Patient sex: M
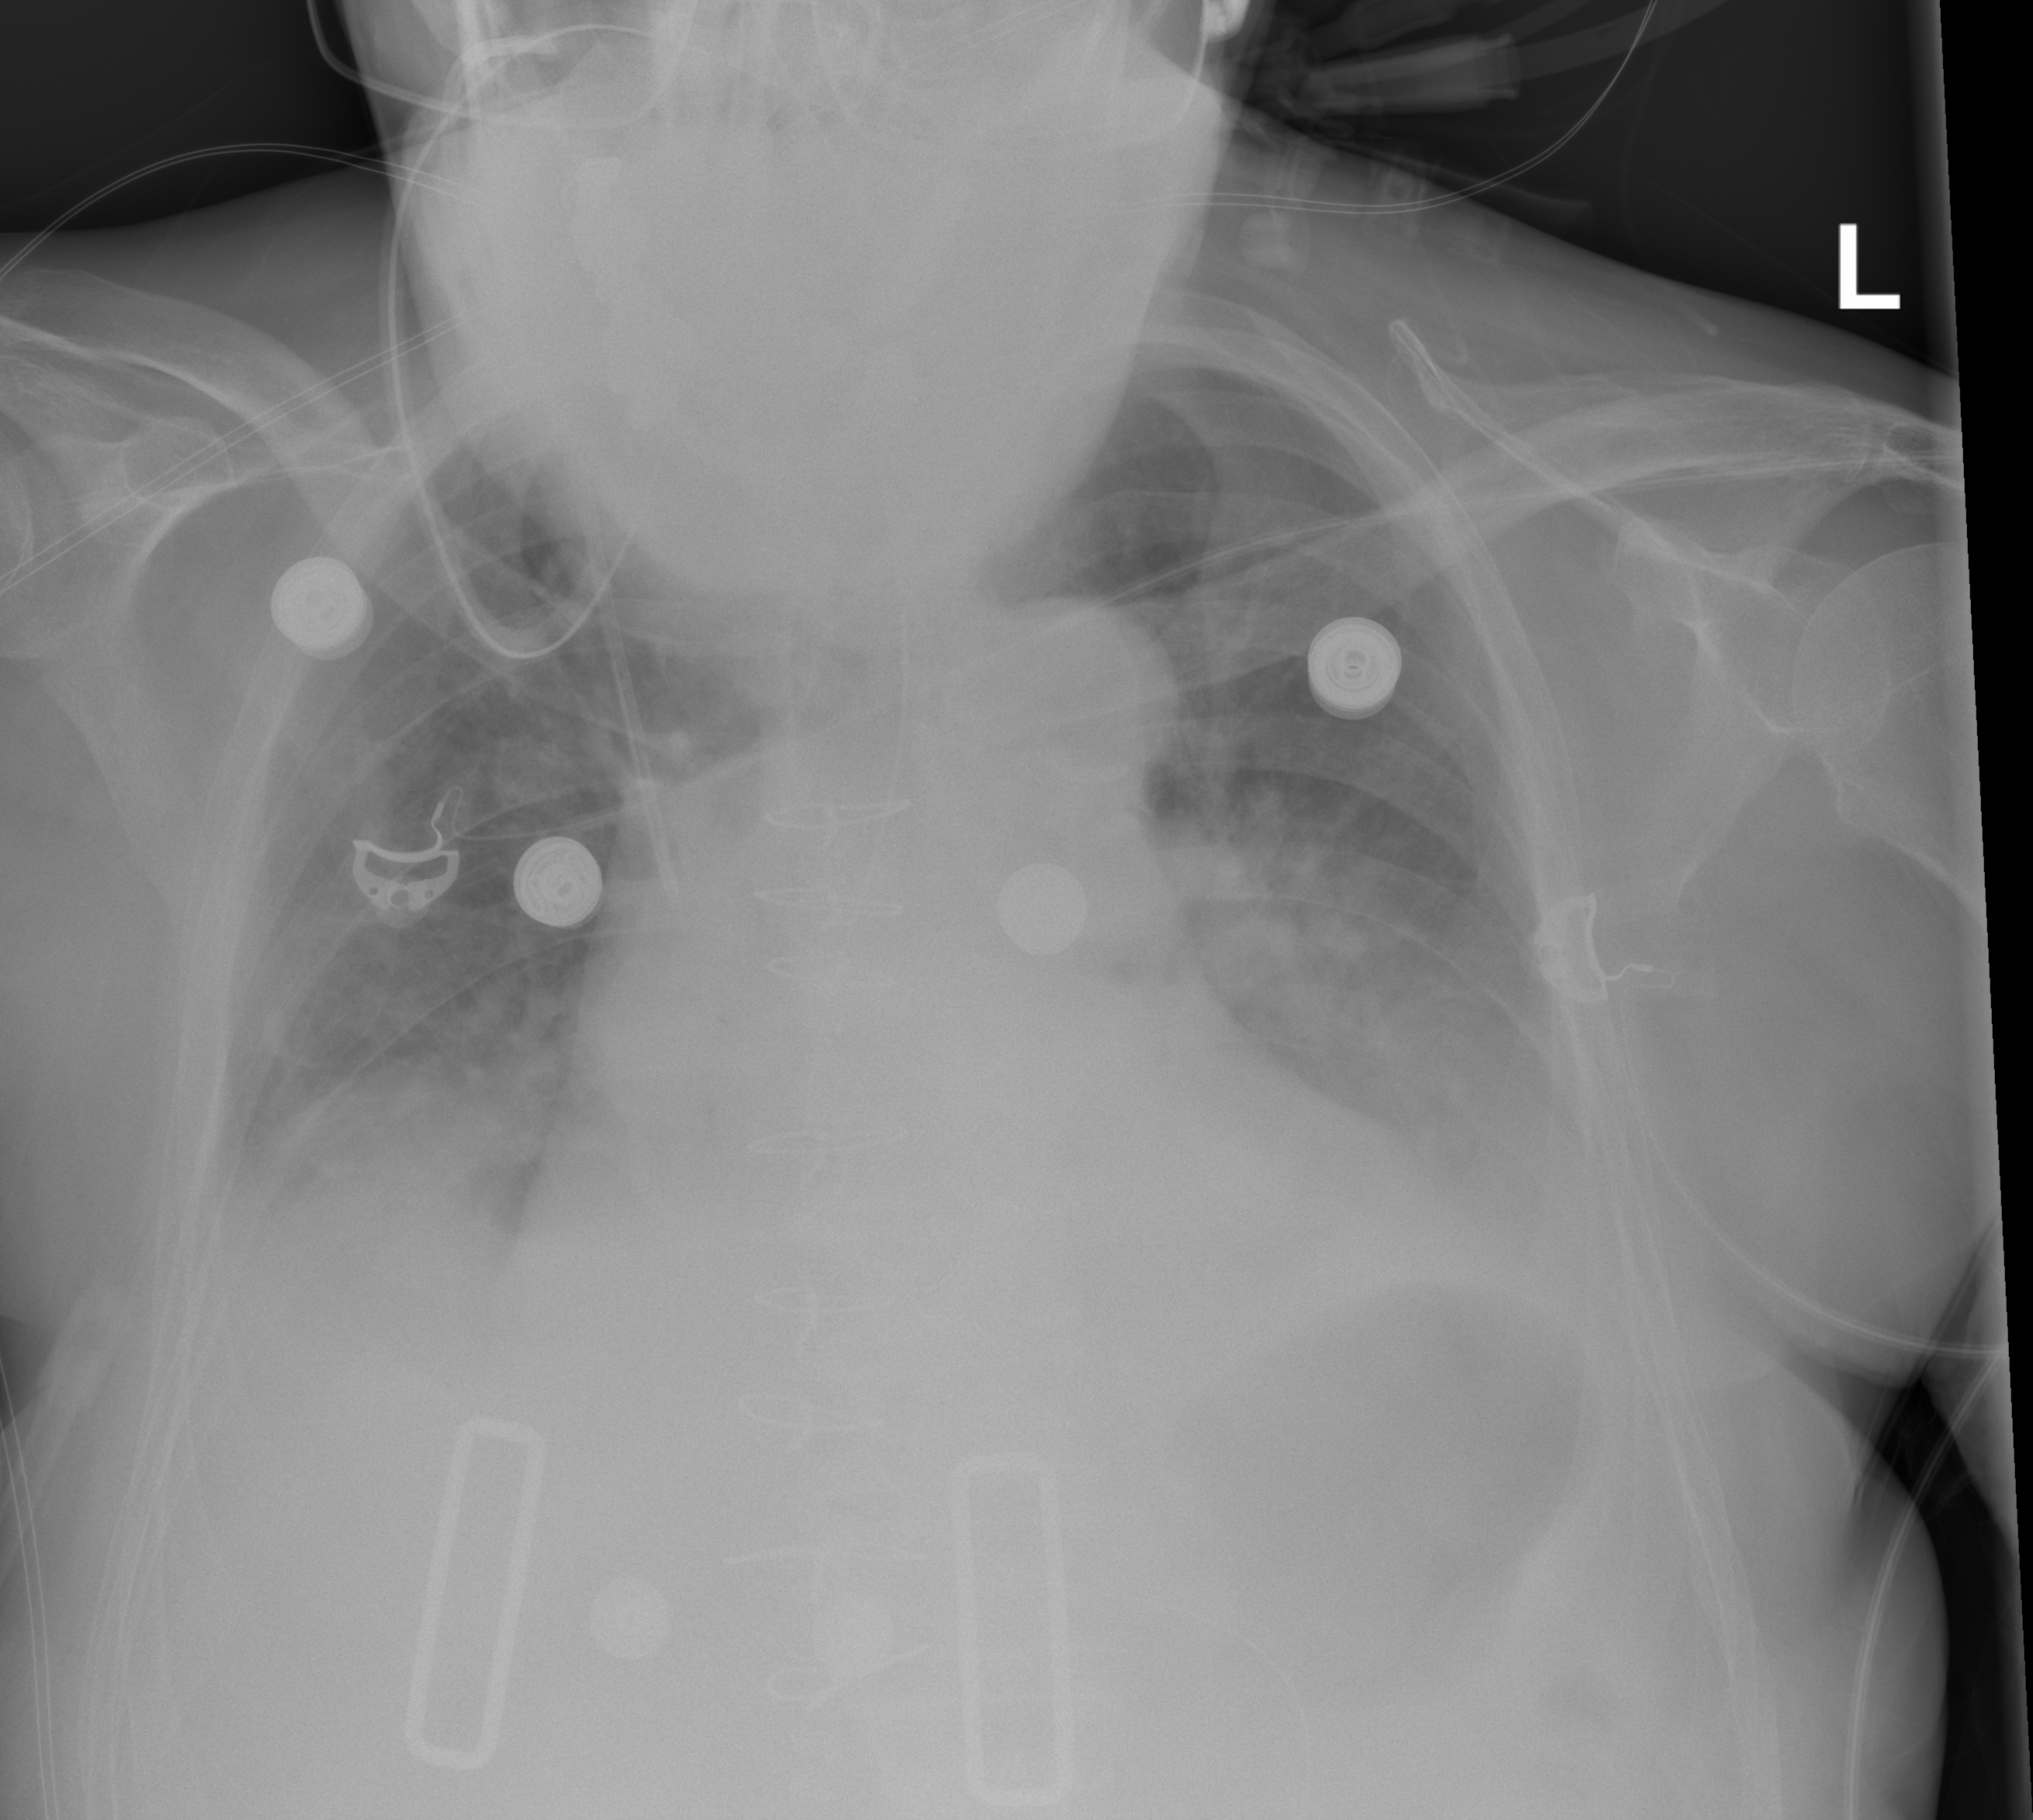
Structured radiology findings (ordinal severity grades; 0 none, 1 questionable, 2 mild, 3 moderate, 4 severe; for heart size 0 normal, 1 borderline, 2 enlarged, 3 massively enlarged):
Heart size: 2
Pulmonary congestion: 2
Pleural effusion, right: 2
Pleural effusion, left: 2
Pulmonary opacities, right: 2
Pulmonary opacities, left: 3
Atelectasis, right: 2
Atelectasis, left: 2